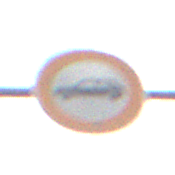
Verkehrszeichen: VerbotPersonenkraftwagen
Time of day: SunriseSunset
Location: Outdoor (Nature)
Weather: PartlyCloudy
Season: NotSpecified
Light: Natural